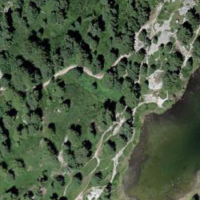
EUNIS habitat code: 43
Species observed at this site:
Vaccinium uliginosum